Interaction volume radius: 10 \u00c5
Interaction volume height: 15 \u00c5
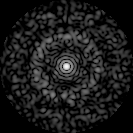
Disorder parameter: 0.8479